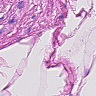
Metastatic tissue present: no